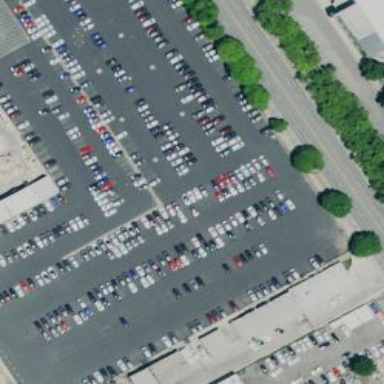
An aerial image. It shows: Asphalt parking aisle designated as service road.